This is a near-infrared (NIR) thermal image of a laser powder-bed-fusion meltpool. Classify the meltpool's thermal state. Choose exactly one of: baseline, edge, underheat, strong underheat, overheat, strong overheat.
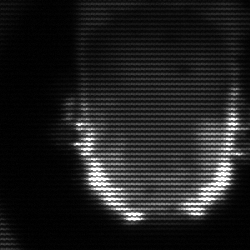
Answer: baseline